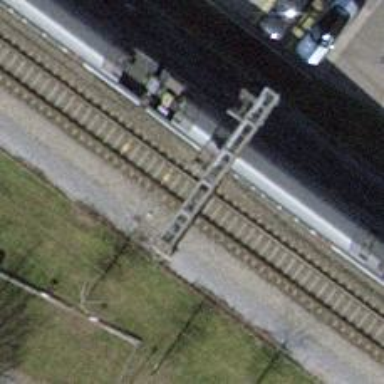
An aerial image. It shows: Railway signal.